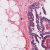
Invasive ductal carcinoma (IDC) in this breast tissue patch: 0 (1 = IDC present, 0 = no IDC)